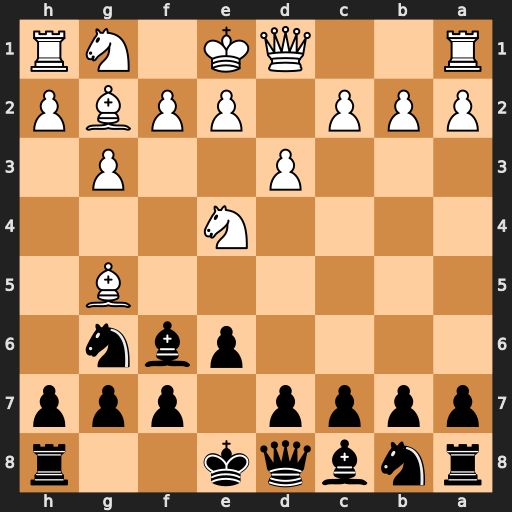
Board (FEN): rnbqk2r/pppp1ppp/4pbn1/6B1/4N3/3P2P1/PPP1PPBP/R2QK1NR
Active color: b
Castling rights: KQkq
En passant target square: -
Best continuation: Bxg5 Nxg5 Qxg5